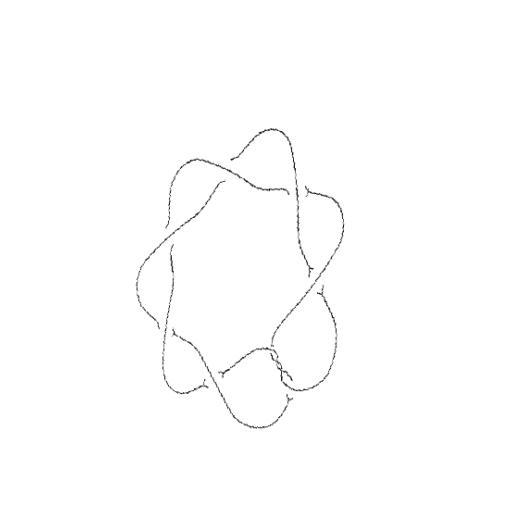
Crossing number: 10